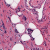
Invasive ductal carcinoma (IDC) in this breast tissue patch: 1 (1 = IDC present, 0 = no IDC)